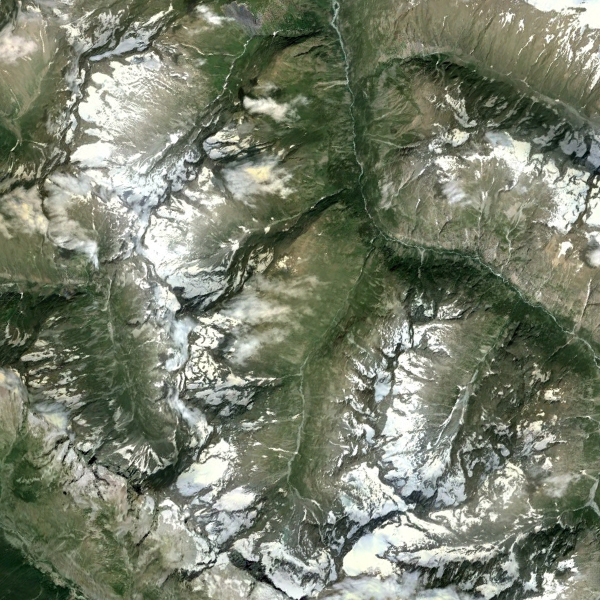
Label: Mountain